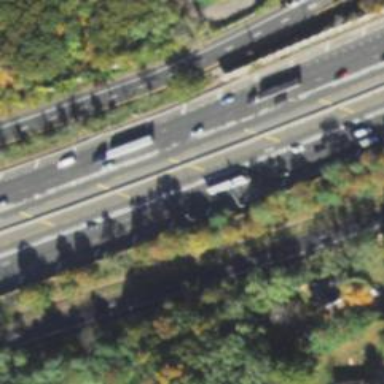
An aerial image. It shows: Asphalt motorway.